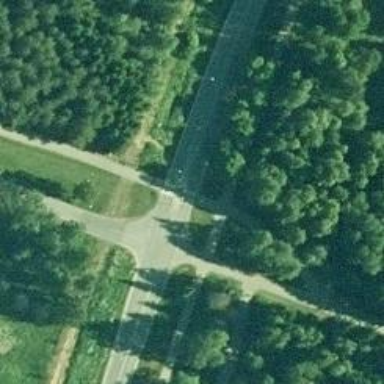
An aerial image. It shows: Tertiary road with asphalt surface. There is separate sidewalk along the road.